Question: I'm using the <URL> library. How can I hide this triangle if the data is empty?

'''
<multiselect v-model="user.majors" id="majorsSearch" label="name" track-by="id" placeholder="Search majors..." select-label="Select" :options="majorsBag" :multiple="true" :loading="isLoadingMajors" :internal-search="false" :clear-on-select="true" :close-on-select="true" @search-change="asyncFindMajors">
<template slot="tag" scope="props"></template>
</multiselect>
'''
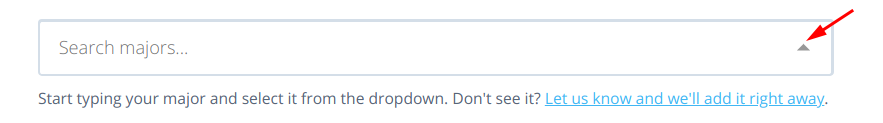
Answer: You can replace the default dropdown button by providing the 'caret' slot; in your situation you can use an empty '<span>', try something like this:
'''
<multiselect v-model="user.majors">
<span slot="caret" v-if="!user.majors.length"></span>
</multiselect>
'''